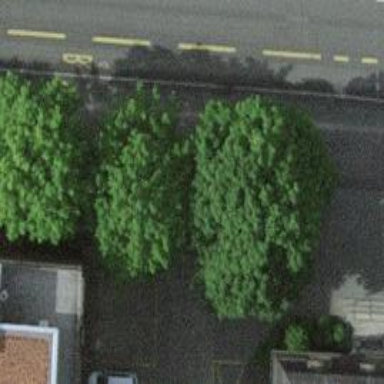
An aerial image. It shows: Garden with deciduous broadleaved trees.